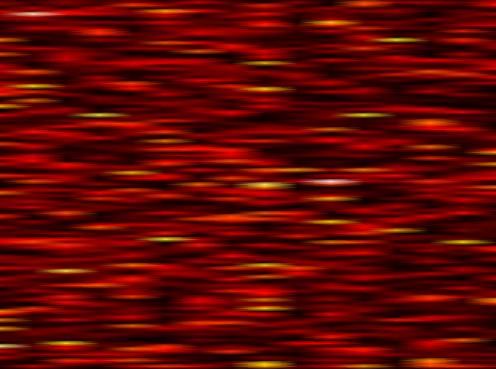
Label: FOFDM